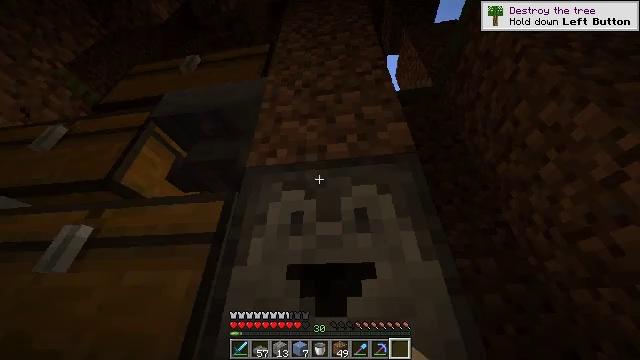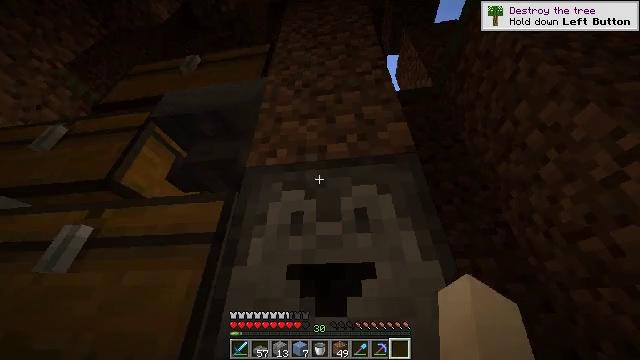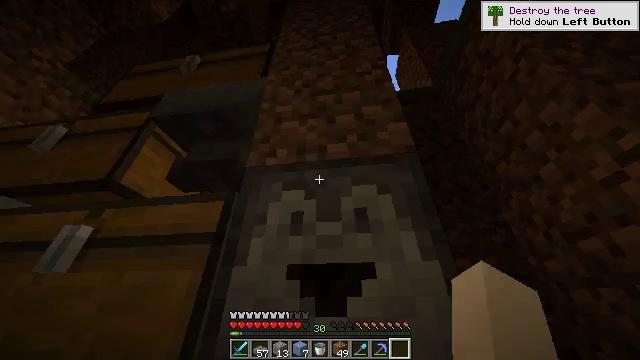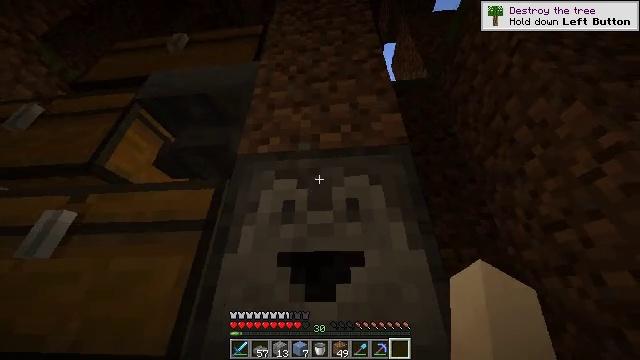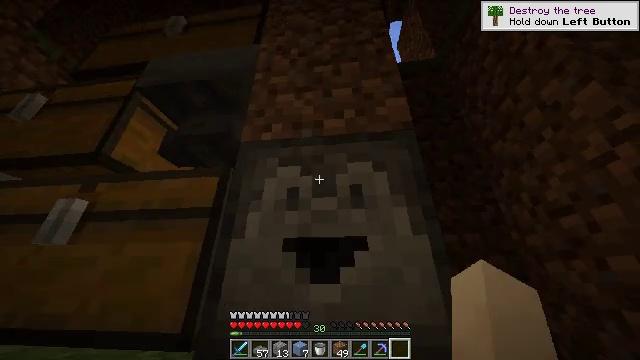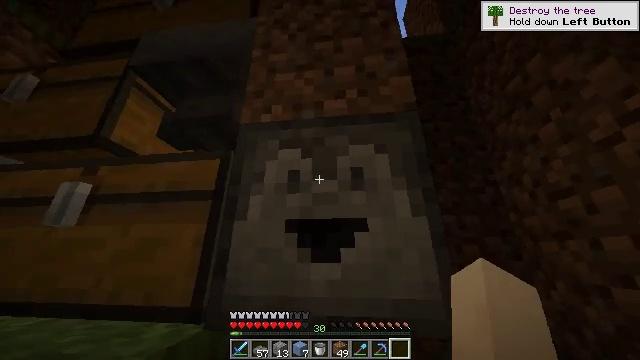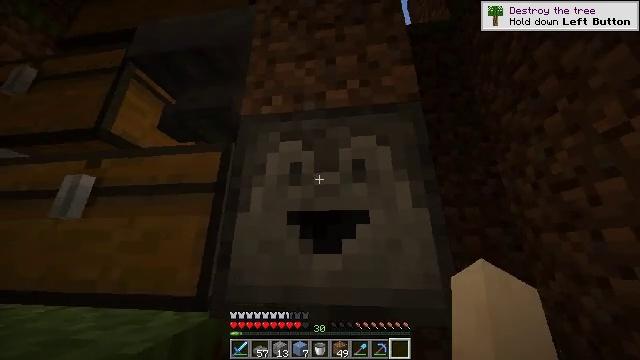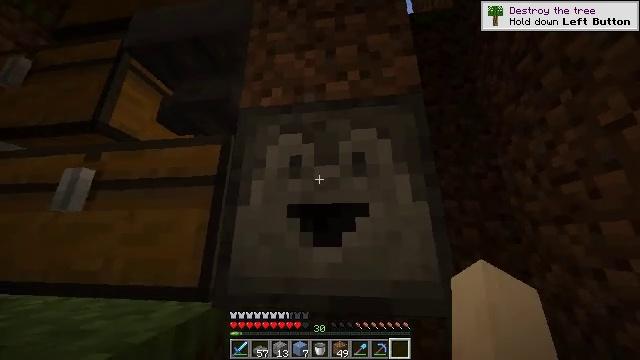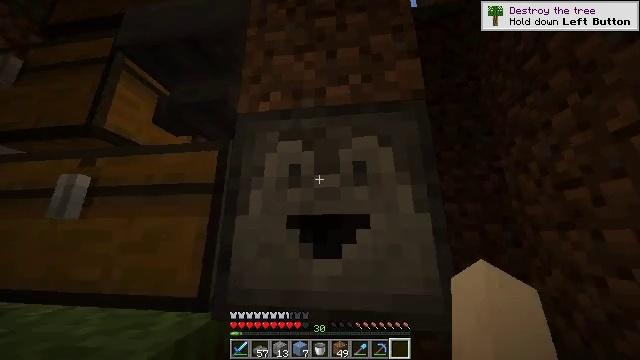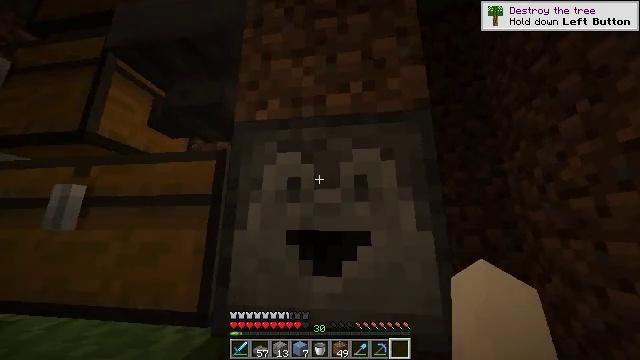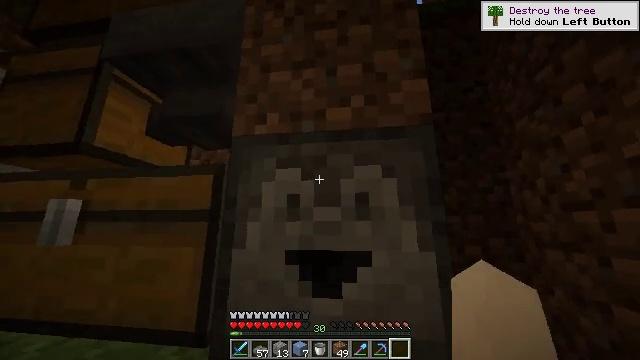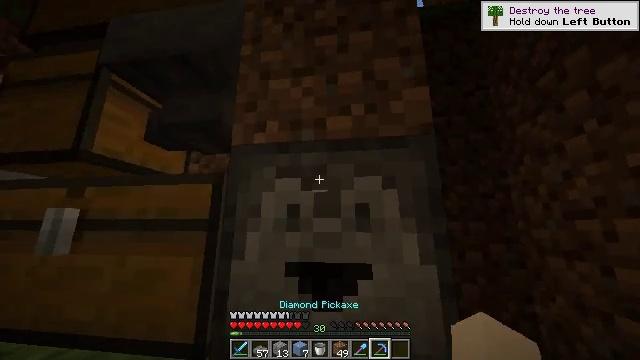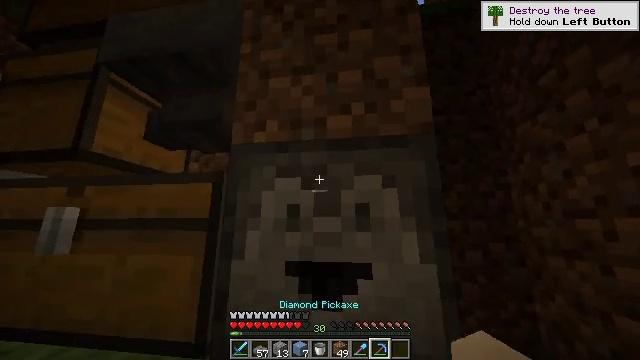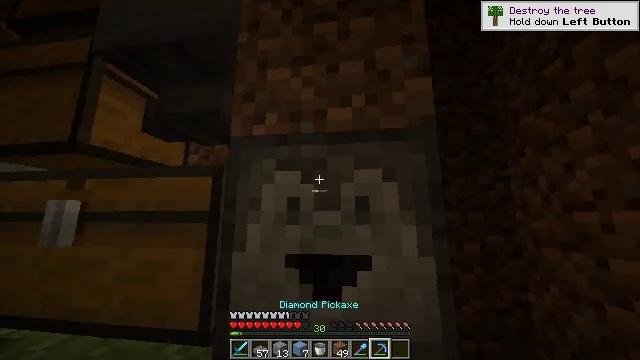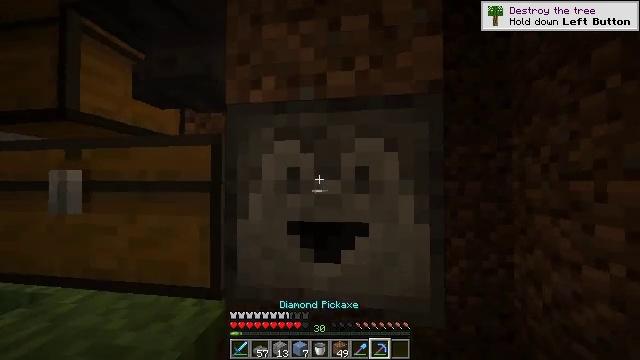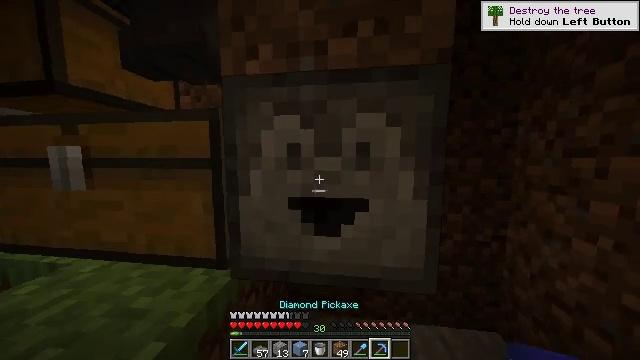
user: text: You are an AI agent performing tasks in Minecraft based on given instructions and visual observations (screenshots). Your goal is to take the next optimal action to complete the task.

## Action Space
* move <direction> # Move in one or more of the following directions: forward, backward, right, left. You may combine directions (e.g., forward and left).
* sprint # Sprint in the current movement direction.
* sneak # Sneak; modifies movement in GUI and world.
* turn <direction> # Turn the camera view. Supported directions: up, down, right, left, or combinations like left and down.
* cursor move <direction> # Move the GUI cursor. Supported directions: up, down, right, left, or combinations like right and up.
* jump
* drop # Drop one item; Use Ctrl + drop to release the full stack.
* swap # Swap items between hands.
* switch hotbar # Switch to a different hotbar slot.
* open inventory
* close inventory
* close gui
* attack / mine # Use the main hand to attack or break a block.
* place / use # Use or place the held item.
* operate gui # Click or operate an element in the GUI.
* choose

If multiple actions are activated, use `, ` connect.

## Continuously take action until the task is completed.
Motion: motion action
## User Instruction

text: Recycle the dropper by mining it.
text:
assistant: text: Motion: sneak
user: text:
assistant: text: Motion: sneak
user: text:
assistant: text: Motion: sneak, turn right and down
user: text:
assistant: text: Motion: sneak, turn left and down
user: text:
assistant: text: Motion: sneak, turn down
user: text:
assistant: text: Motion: sneak, turn down
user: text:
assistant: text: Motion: turn down
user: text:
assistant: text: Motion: turn down
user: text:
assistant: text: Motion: turn down
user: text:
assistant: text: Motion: no_op
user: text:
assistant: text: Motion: no_op
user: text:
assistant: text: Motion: no_op
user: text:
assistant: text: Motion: turn down
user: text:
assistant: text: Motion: turn down
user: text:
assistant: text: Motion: turn down
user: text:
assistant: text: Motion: turn down
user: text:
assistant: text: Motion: attack / mine
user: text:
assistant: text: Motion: attack / mine
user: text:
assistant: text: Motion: attack / mine
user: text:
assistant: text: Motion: attack / mine
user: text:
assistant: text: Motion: attack / mine
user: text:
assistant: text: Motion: no_op
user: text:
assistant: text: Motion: no_op
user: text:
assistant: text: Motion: no_op
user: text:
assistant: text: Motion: attack / mine
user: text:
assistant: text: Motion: attack / mine
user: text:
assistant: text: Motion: attack / mine
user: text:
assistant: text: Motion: attack / mine
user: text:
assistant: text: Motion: attack / mine
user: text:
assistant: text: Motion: attack / mine